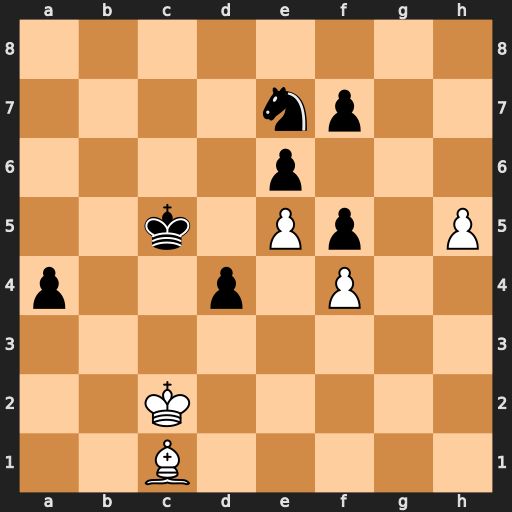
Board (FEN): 8/4np2/4p3/2k1Pp1P/p2p1P2/8/2K5/2B5
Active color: w
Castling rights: -
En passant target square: -
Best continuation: Ba3+ Kc6 Bxe7